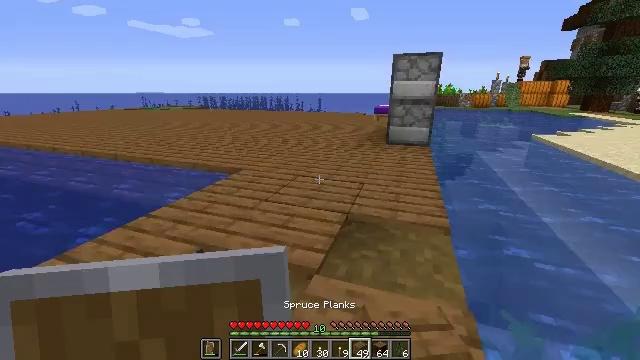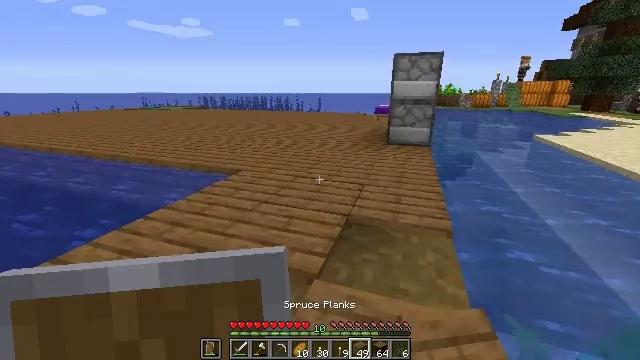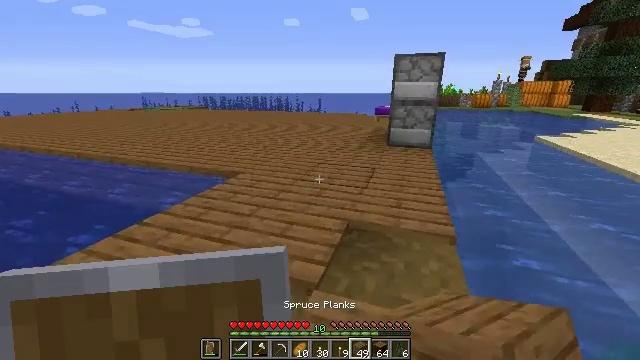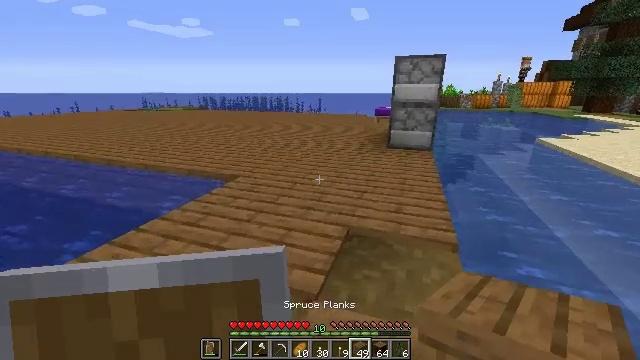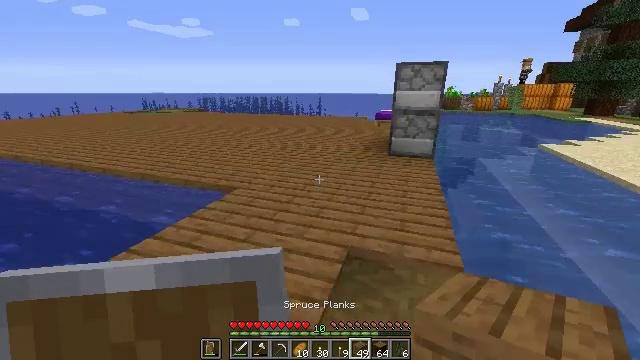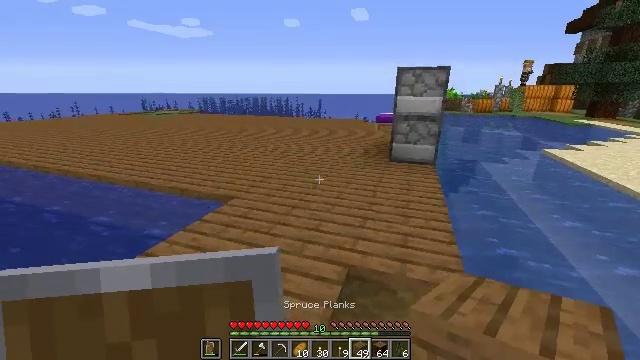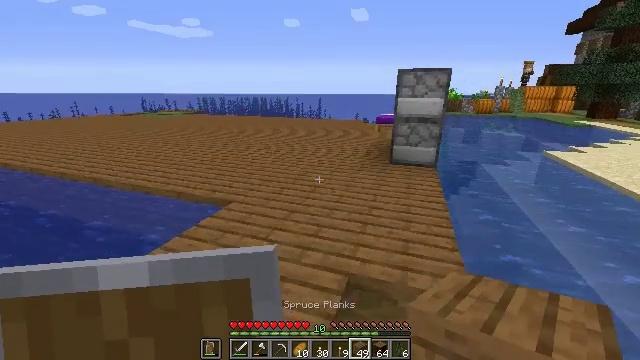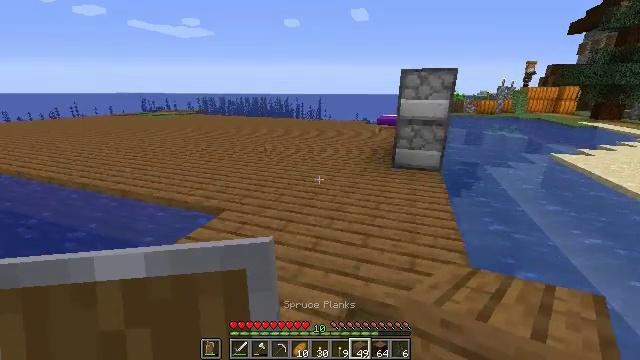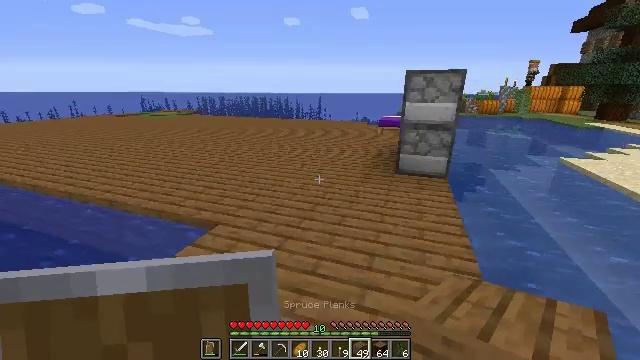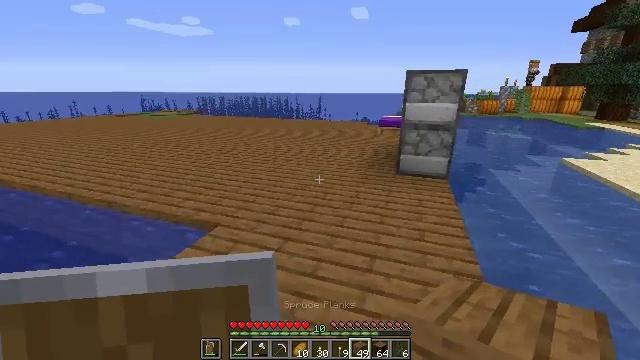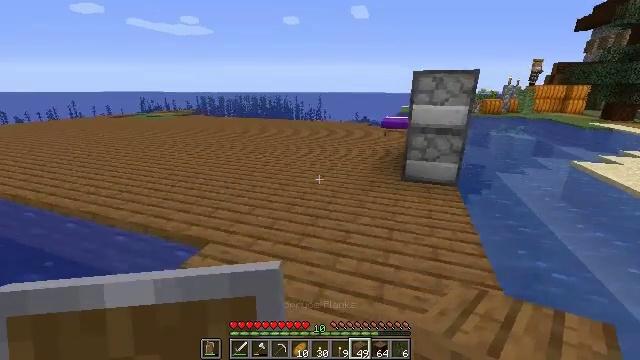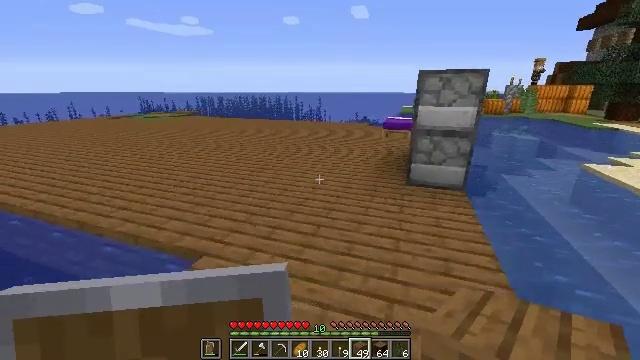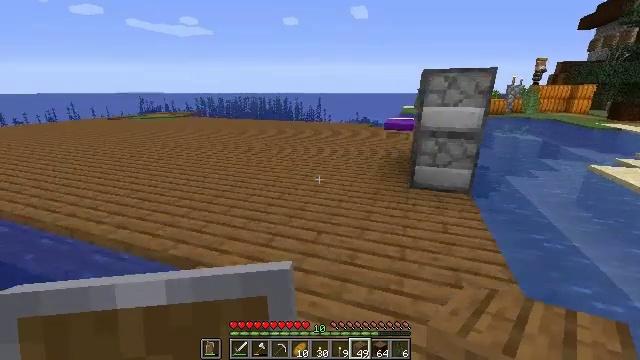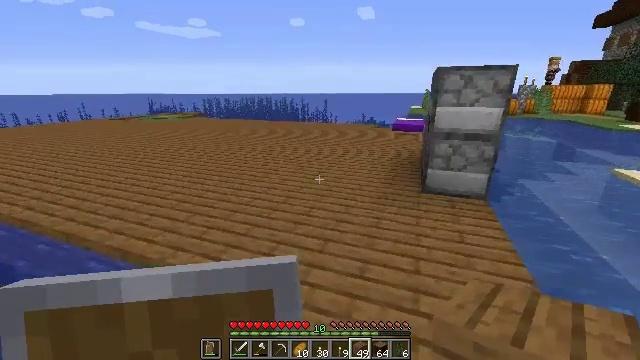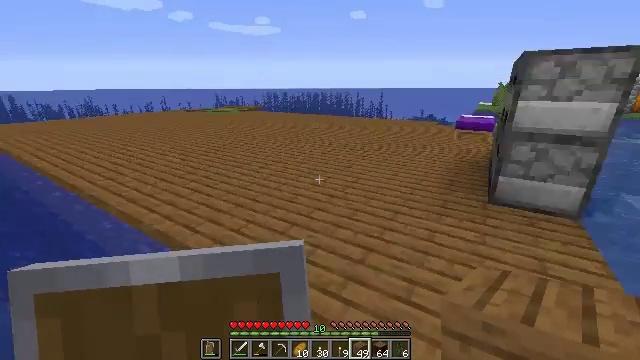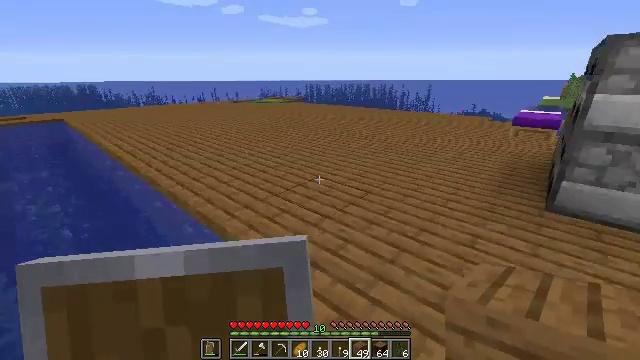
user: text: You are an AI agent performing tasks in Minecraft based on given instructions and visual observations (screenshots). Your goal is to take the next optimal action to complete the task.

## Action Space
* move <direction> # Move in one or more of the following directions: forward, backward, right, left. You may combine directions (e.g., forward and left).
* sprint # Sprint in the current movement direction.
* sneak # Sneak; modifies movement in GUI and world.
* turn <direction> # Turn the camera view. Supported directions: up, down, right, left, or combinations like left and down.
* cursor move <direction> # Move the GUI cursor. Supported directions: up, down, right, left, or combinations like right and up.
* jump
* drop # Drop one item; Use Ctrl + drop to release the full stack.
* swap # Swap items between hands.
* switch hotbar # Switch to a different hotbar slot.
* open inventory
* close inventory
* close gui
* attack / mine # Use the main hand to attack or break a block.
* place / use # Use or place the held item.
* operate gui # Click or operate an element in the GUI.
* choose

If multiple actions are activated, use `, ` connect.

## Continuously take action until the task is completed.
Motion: motion action
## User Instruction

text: Collect spruce planks from an old building.
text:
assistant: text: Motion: move forward, sneak
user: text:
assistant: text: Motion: move forward, sneak
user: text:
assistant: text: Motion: move forward
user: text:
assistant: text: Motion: move forward
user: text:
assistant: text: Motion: move forward
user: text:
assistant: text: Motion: move forward
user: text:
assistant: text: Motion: move forward
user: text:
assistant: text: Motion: move forward
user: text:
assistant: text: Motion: move forward
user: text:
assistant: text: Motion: move forward
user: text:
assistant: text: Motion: move forward
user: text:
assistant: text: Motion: move forward
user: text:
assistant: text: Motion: move forward, turn left
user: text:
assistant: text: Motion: move forward and move right, turn left and down
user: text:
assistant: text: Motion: move forward and move right, turn left and down
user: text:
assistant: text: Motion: move forward and move right, turn left
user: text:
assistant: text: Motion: move forward and move right, turn left
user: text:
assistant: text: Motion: move forward and move right
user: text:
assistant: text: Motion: move forward and move right
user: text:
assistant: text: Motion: move forward and move right
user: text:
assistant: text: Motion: move forward and move right
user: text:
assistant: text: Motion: move forward and move right
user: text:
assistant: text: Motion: move forward and move right, turn left
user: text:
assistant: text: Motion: move forward and move right, turn left
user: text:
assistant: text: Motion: move forward and move right
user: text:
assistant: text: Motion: move forward and move right, turn left
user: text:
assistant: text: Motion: move forward and move right, turn left
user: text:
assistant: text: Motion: move forward and move right
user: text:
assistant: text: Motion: move forward and move right, turn left
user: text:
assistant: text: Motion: move forward and move right, turn left